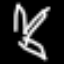
Label: leaf